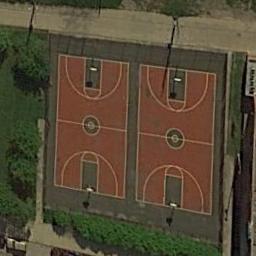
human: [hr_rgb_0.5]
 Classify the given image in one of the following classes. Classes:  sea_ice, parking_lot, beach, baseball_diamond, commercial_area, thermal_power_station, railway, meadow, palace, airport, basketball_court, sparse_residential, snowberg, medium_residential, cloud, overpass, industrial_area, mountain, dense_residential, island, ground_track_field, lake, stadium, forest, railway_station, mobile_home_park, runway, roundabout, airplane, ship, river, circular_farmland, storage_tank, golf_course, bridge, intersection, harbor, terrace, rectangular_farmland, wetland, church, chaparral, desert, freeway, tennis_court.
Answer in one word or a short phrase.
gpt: basketball_court